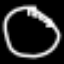
Label: clock